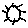
Label: sun